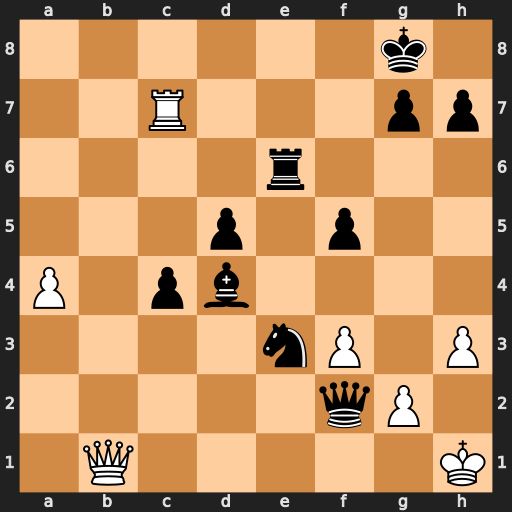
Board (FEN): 6k1/2R3pp/4r3/3p1p2/P1pb4/4nP1P/5qP1/1Q5K
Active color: w
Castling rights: -
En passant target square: -
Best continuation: Qb8+ Re8 Qxe8#